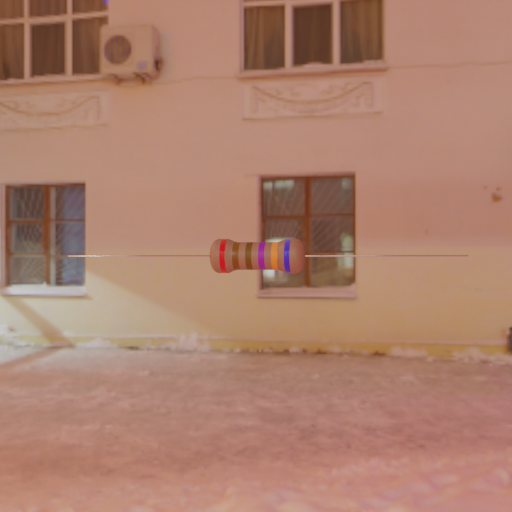
Resistor colour bands (in order): red, brown, brown, violet, orange, blue